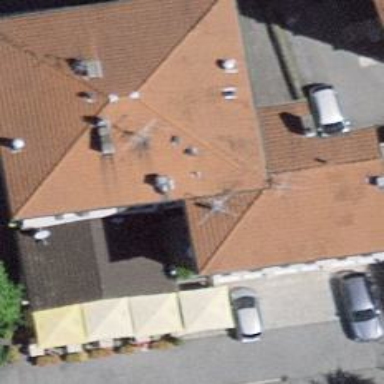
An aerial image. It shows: Restaurant.